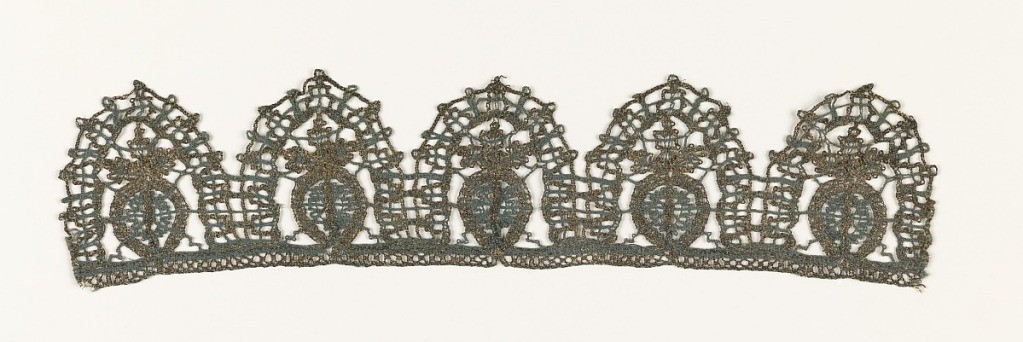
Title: Trimming
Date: early 17th century
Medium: silk dyed blue, silver metallic foil wound onto white silk Technique: bobbin lace, metallic
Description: Short piece of bobbin lace, green silk and silver gilt thread. Design in scallops.